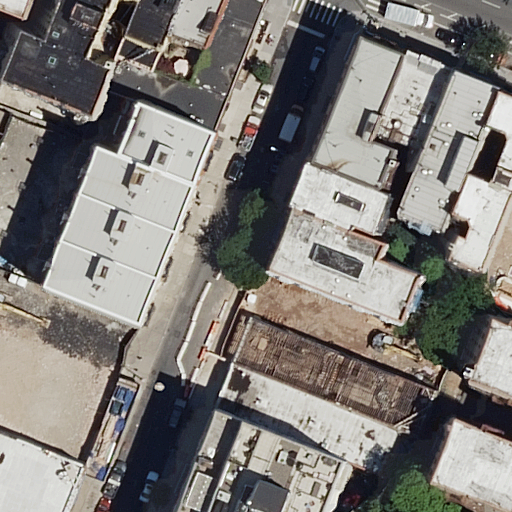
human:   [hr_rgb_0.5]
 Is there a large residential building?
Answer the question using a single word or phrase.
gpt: yes

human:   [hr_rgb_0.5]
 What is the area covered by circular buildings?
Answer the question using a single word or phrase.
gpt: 0m2

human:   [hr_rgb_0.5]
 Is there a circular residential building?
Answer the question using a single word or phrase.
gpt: no

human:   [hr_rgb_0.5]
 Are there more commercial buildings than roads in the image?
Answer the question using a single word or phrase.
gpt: no

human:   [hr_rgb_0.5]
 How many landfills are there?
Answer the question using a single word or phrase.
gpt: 0

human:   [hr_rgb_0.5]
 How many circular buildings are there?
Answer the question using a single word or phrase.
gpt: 0

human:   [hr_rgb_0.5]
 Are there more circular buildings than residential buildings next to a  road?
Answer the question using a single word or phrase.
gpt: no

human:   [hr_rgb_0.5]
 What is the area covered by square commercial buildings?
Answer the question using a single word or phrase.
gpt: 0m2

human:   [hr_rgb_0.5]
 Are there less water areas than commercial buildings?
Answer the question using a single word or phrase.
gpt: no

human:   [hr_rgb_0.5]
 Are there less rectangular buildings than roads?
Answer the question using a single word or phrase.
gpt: no

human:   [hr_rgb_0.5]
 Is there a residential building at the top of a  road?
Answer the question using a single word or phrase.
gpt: yes

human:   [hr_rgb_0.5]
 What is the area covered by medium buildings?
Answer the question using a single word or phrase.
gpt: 3827m2

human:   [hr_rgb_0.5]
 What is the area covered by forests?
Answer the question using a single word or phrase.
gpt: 0m2

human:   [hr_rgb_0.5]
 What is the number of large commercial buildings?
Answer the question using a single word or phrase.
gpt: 0

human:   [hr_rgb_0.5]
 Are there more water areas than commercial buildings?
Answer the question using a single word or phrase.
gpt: no

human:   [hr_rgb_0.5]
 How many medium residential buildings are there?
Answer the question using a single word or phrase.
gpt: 14

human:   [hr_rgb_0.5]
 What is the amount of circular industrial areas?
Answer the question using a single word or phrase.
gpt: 0

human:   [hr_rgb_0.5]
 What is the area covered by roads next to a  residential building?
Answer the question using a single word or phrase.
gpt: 0m2

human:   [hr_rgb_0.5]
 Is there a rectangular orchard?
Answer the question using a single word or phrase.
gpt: no

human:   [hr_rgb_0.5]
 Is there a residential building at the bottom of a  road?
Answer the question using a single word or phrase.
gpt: yes

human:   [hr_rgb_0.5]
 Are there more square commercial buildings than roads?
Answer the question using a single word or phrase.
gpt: no

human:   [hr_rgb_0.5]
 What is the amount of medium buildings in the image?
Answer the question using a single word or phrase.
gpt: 14

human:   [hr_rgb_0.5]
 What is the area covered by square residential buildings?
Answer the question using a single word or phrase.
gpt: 0m2

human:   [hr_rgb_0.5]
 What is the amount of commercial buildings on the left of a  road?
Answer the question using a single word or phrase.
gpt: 0

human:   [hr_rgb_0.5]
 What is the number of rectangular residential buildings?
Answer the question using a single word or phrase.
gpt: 15

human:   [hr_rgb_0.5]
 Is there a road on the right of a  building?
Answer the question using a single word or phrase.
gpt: yes

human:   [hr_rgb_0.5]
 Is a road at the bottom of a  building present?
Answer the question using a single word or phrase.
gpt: yes

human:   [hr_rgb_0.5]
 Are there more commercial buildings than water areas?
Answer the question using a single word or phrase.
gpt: no

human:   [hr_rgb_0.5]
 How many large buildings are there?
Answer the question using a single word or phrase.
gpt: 3

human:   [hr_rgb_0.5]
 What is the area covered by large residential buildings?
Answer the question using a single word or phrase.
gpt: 2337m2

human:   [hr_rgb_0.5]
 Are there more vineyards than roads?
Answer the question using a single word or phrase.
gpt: no

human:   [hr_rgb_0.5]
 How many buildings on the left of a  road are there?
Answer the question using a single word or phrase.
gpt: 19

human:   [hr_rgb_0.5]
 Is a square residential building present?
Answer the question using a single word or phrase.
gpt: no

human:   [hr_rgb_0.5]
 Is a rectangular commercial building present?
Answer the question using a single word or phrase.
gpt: no

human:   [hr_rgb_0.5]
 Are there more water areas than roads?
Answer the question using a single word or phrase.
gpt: no

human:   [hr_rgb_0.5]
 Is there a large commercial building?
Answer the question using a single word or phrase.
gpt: no